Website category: sports
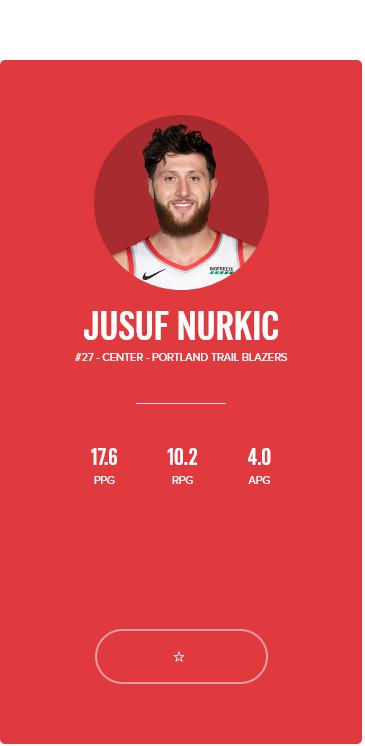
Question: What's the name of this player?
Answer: JUSUF NURKIC

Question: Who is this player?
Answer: JUSUF NURKIC

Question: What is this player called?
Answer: JUSUF NURKIC

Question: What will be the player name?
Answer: JUSUF NURKIC

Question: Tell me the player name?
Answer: JUSUF NURKIC

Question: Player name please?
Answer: JUSUF NURKIC

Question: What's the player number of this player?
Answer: #27

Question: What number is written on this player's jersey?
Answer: #27

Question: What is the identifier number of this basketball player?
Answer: #27

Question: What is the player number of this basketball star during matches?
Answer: #27

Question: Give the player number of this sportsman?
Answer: #27

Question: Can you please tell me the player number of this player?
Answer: #27

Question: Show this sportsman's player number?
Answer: #27

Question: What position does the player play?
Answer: CENTER

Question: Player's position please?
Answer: CENTER

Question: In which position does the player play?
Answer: CENTER

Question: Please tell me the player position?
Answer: CENTER

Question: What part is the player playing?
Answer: CENTER

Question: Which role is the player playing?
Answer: CENTER

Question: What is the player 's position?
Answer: CENTER

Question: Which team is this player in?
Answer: PORTLAND TRAIL BLAZERS

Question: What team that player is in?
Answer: PORTLAND TRAIL BLAZERS

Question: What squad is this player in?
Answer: PORTLAND TRAIL BLAZERS

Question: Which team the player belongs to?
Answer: PORTLAND TRAIL BLAZERS

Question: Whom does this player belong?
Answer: PORTLAND TRAIL BLAZERS

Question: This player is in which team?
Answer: PORTLAND TRAIL BLAZERS

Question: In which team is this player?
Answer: PORTLAND TRAIL BLAZERS

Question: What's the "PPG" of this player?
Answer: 17.6

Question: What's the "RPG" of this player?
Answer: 10.2

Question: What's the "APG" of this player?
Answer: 4.0

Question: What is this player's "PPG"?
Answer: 17.6

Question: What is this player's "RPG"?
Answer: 10.2

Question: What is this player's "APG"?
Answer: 4.0

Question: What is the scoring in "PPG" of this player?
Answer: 17.6

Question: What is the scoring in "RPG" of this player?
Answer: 10.2

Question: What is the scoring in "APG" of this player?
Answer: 4.0

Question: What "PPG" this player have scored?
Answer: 17.6

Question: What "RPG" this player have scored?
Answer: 10.2

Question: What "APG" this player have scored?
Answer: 4.0

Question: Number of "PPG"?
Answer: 17.6

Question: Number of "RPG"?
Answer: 10.2

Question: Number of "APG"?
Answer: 4.0

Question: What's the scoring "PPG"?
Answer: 17.6

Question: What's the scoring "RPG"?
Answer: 10.2

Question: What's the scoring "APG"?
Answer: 4.0